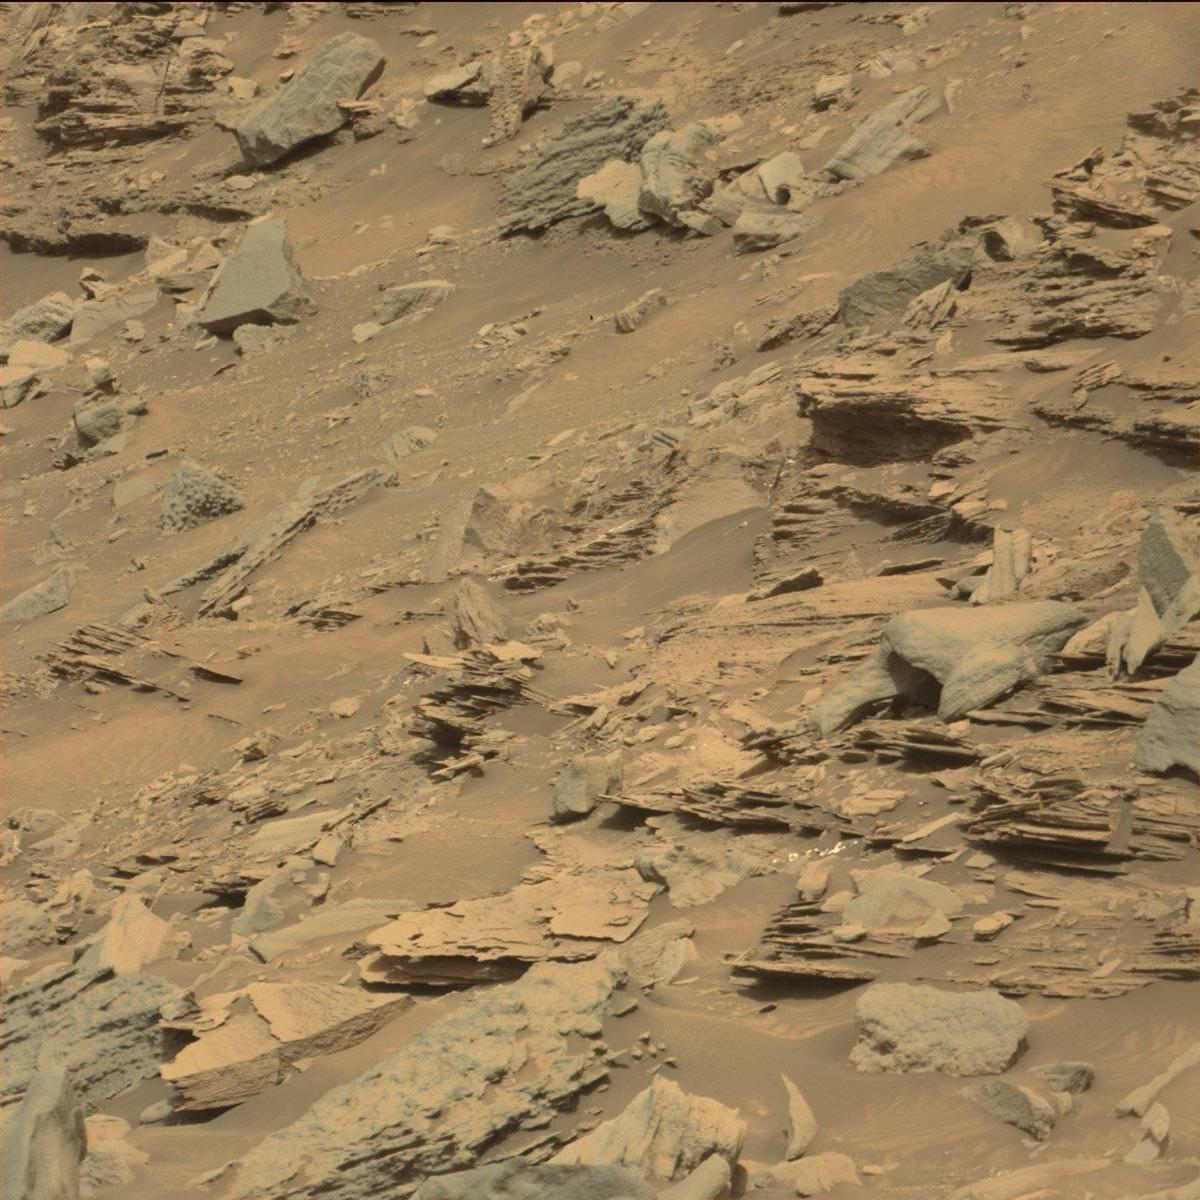
Terrain classes present: Bedrock, Sand / Soil